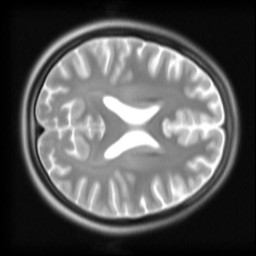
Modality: T2w
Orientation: axial